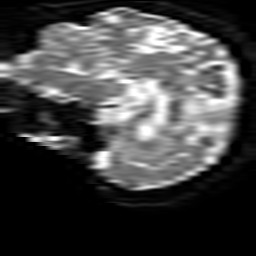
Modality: ADC
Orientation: sagittal
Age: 76
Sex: female
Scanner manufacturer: philips
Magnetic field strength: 1.5 T
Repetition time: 3.686 s
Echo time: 0.09411 s